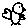
Label: bird